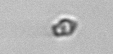
Label: Heterocapsa_rotundata